Field crop: tomato
Growth stage: 2
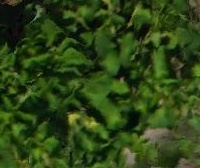
Species: tomato